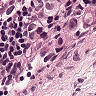
Metastatic tissue present: yes